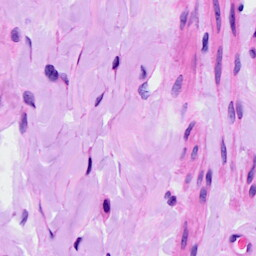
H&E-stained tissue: Ovarian